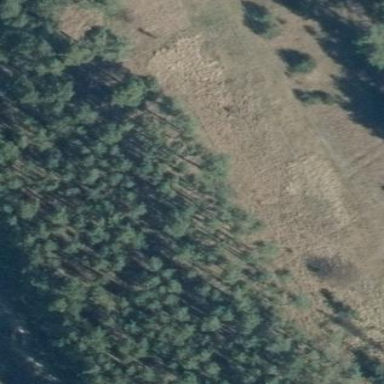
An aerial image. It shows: Forest area.